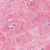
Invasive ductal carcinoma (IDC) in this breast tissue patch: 0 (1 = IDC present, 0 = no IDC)